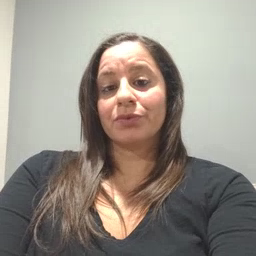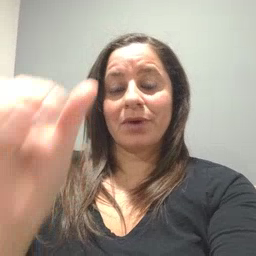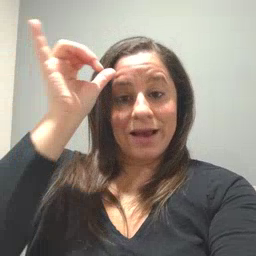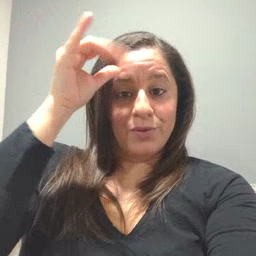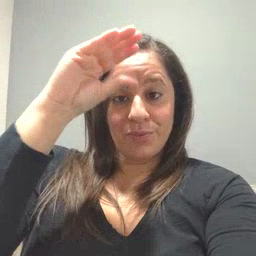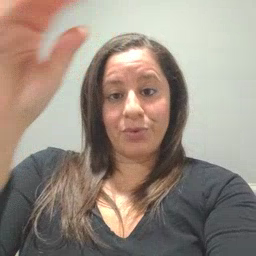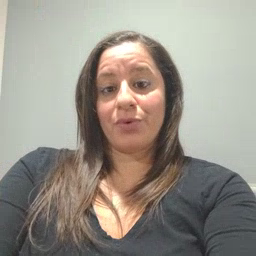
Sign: cowboy